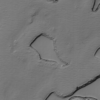
Label: not_dusty